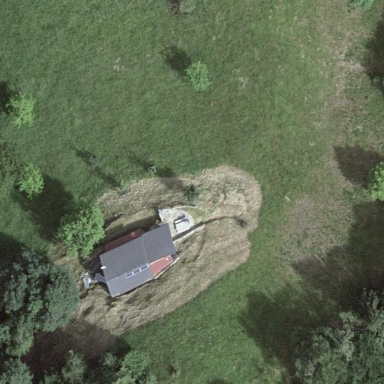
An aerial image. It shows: Beautiful meadow.